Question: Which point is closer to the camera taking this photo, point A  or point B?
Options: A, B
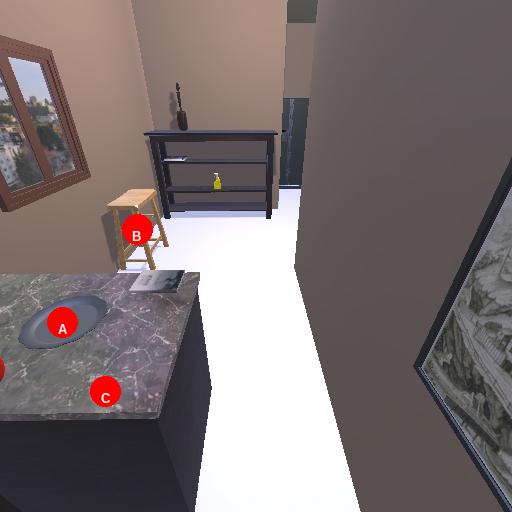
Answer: A